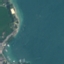
Land use / land cover class: SeaLake